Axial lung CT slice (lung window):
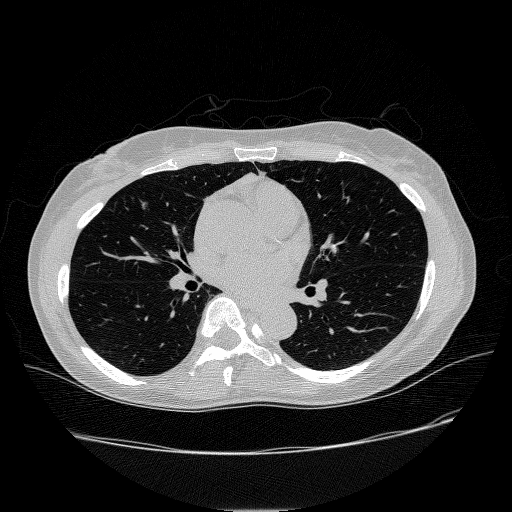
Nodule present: yes
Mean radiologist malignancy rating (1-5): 2.75